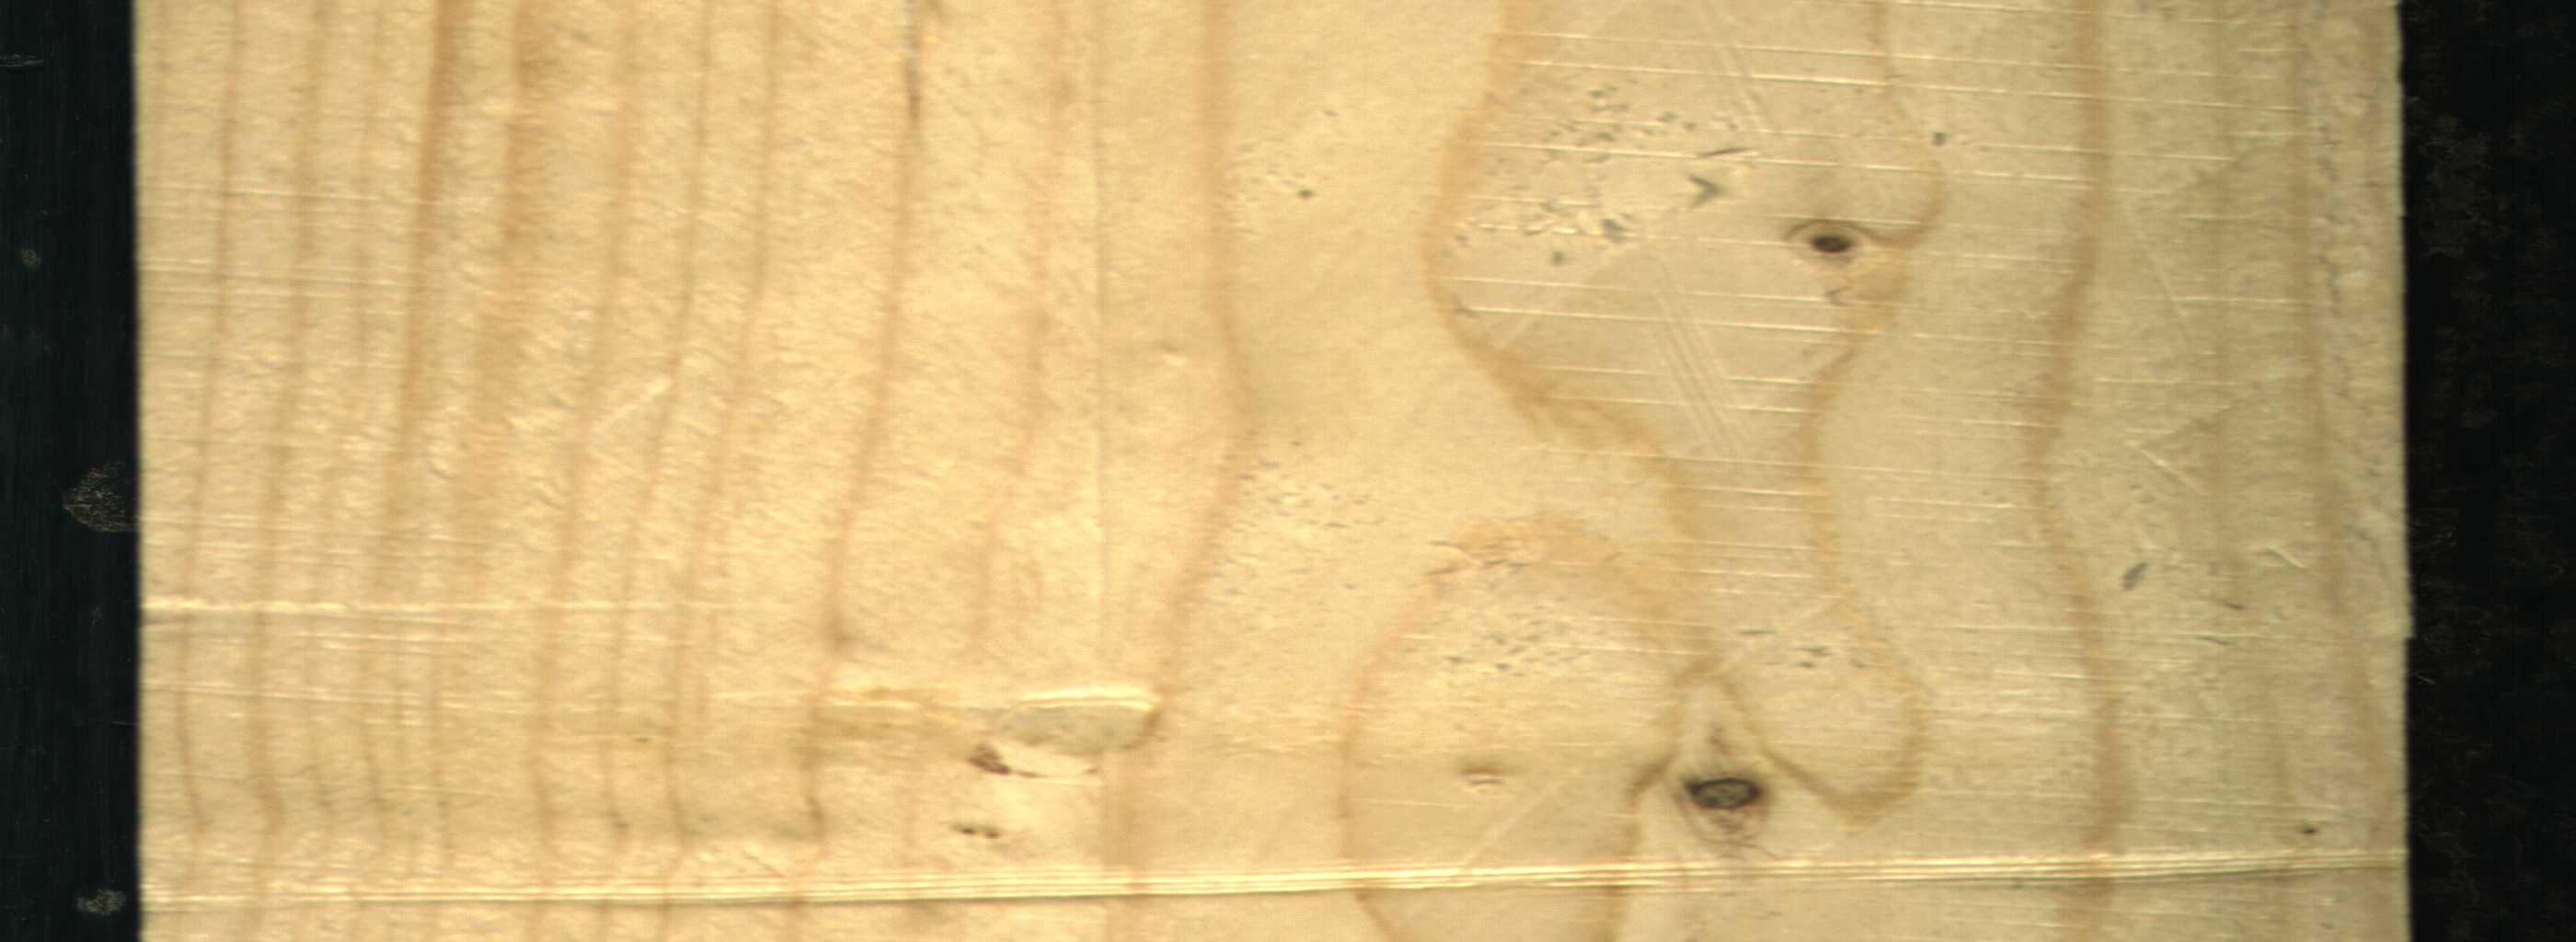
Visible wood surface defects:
Live_Knot
Live_Knot